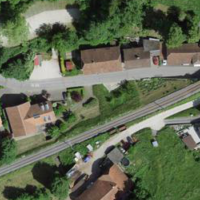
EUNIS habitat code: 55
Species observed at this site:
Asplenium ruta-muraria